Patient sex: M
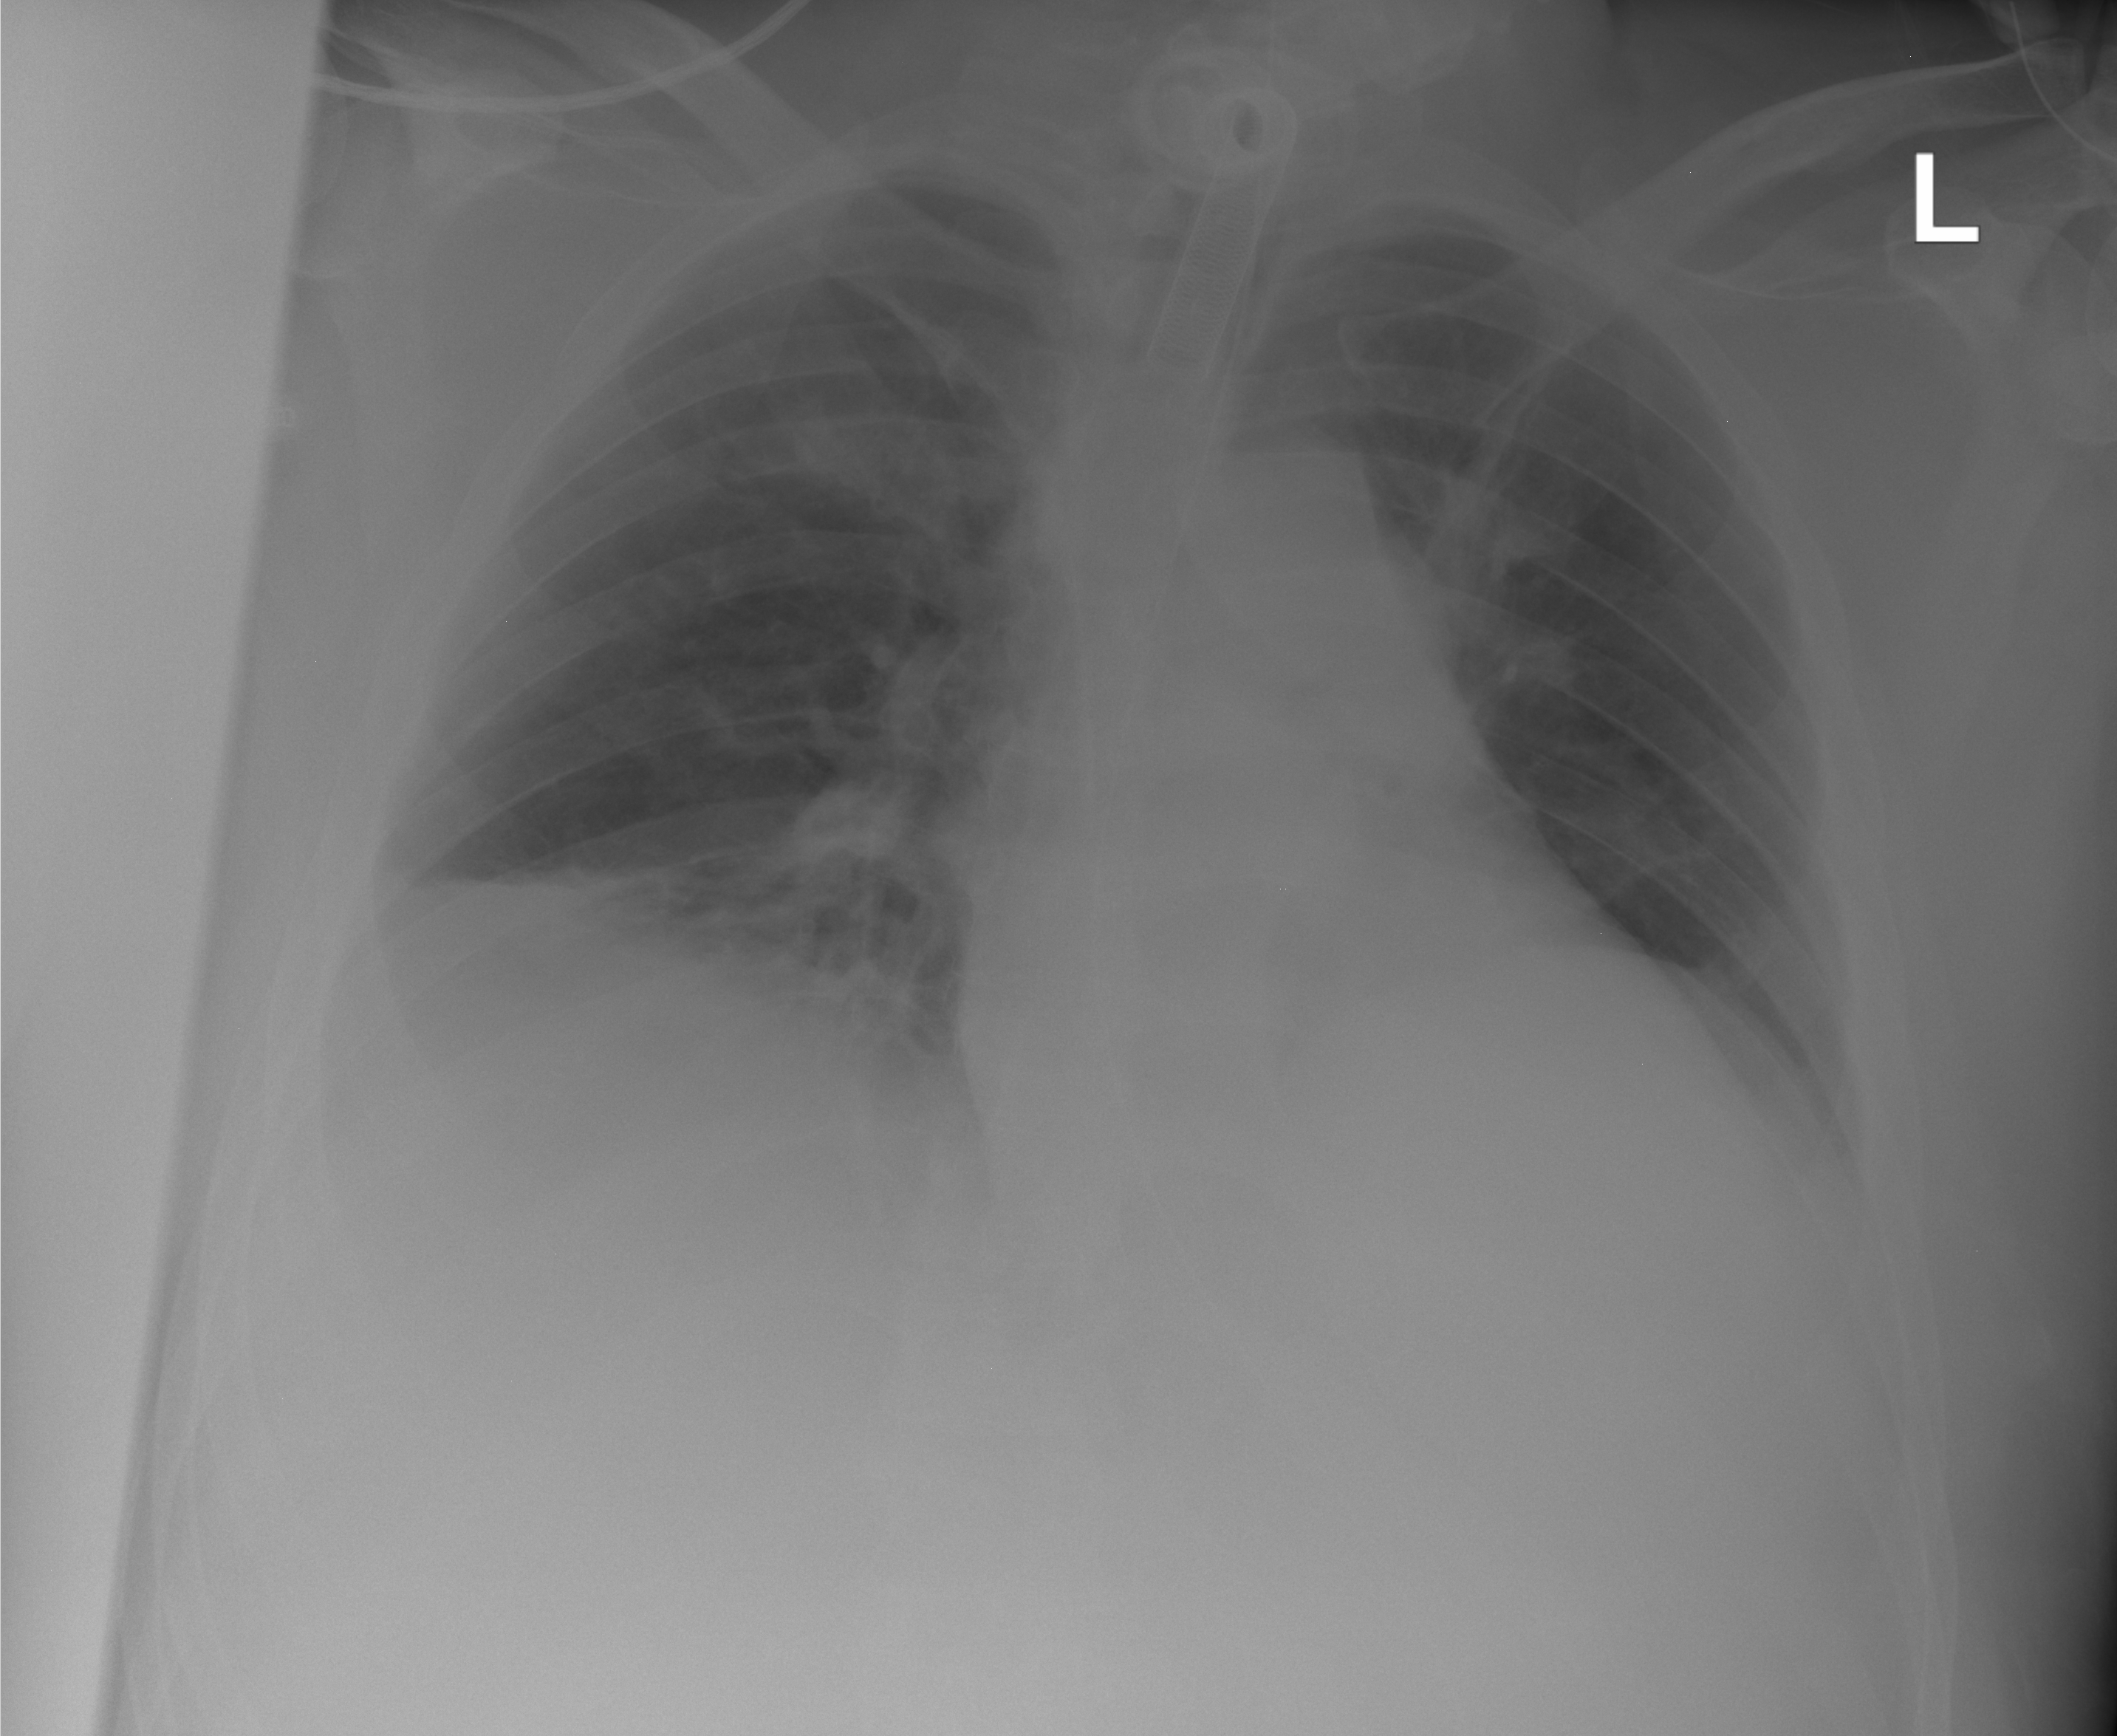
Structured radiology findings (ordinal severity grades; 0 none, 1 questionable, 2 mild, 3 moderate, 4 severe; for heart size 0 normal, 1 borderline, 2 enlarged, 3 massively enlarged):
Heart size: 2
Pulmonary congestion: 0
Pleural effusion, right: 2
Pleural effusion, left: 0
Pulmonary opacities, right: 2
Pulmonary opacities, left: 0
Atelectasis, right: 3
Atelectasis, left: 2